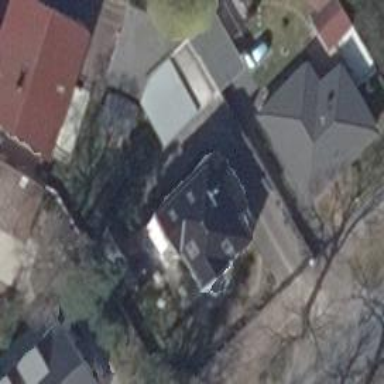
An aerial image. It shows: Hipped roof on residential building.